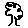
Label: tree